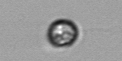
Label: Dinophyceae